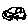
Label: car